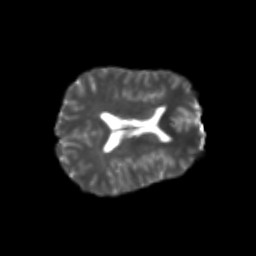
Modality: T2w
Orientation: axial
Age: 24
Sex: female
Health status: healthy
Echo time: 0.074 s